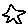
Label: star